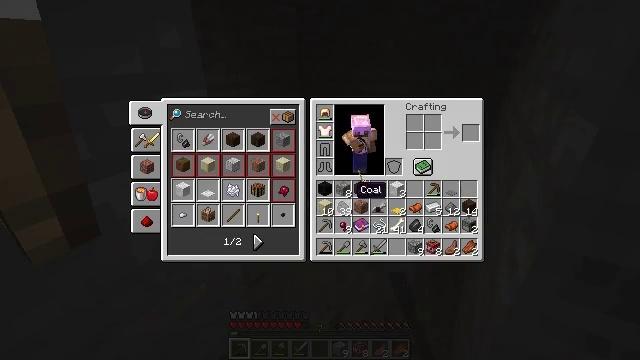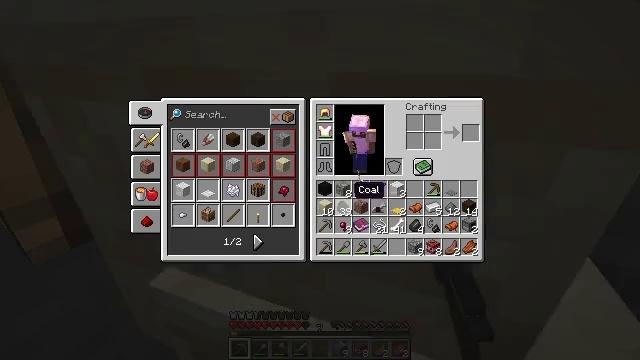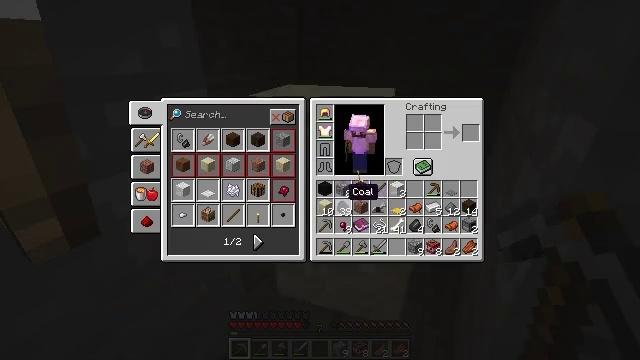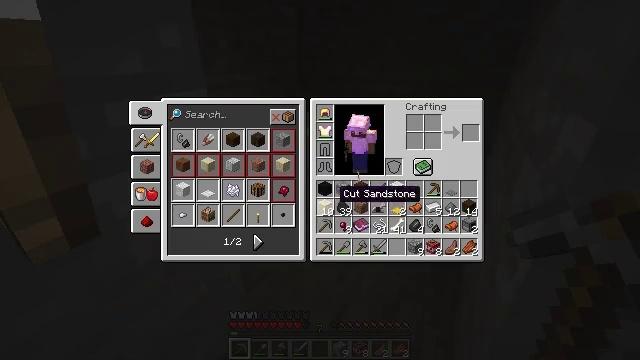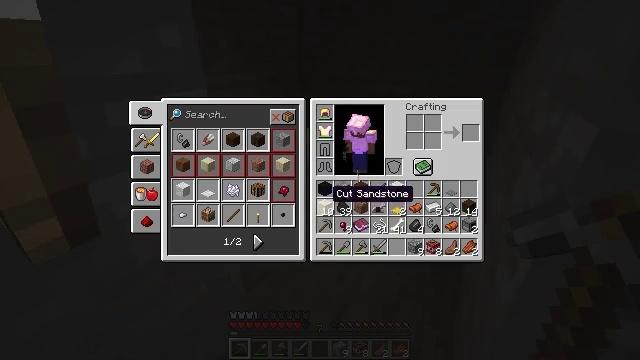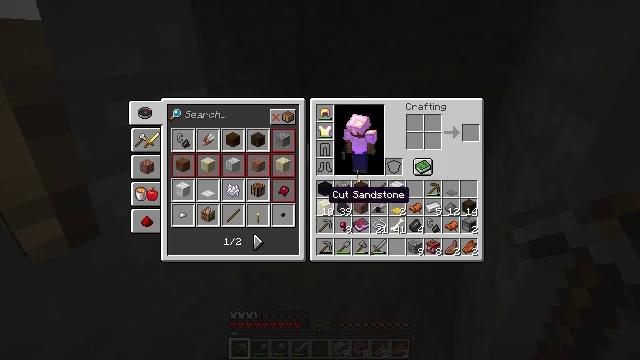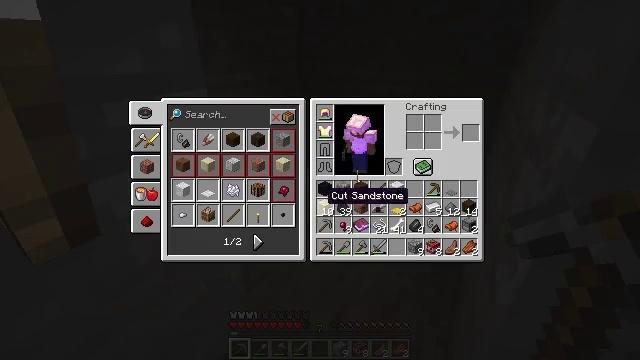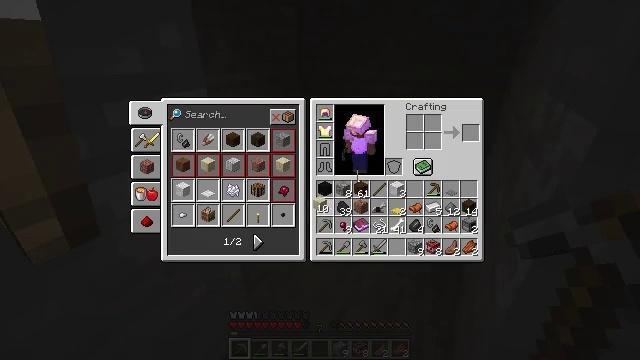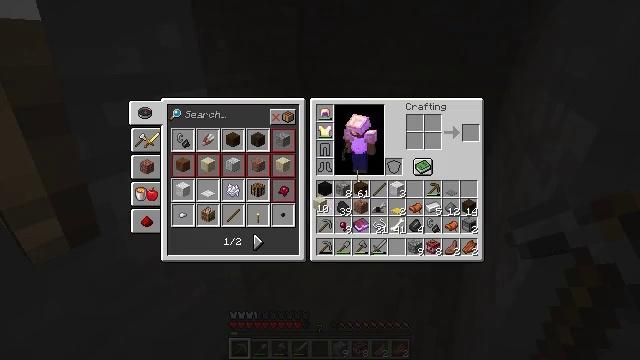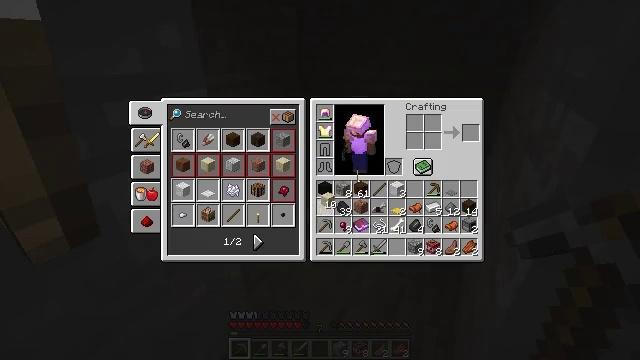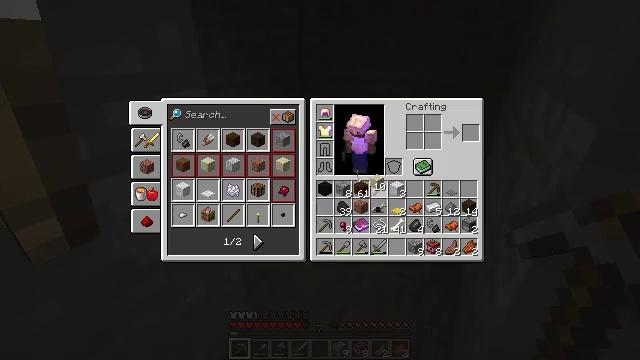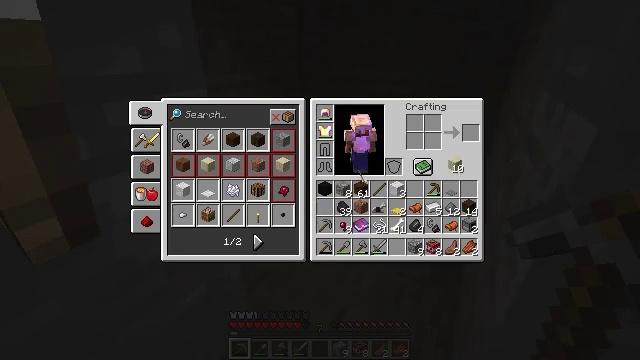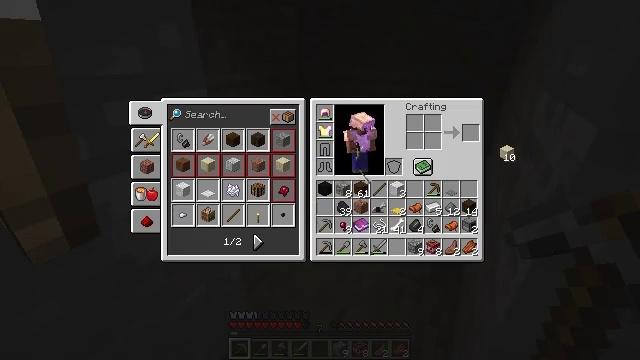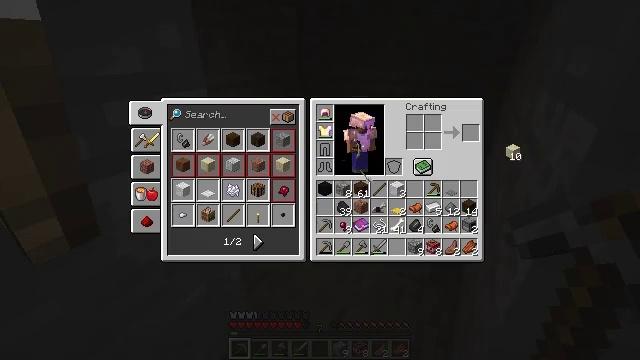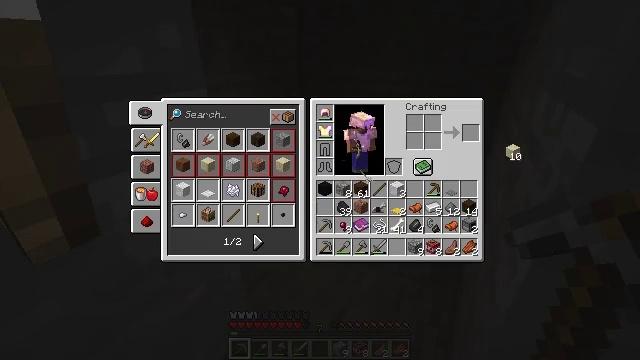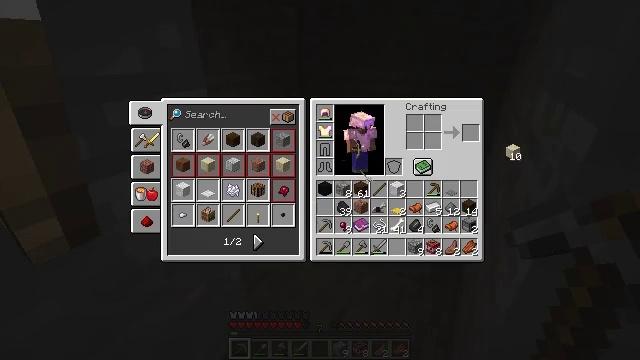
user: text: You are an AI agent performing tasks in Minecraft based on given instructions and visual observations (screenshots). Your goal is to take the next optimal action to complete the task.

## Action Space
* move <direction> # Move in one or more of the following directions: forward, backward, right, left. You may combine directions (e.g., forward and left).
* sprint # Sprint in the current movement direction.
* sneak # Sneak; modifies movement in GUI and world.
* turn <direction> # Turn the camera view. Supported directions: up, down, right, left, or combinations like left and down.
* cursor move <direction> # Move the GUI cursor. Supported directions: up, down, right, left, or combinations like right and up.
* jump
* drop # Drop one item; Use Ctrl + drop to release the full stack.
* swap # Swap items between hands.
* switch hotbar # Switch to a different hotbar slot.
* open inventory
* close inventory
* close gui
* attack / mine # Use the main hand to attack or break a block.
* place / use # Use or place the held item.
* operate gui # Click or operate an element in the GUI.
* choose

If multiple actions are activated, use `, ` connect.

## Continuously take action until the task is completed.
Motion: motion action
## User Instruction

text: Remove a cut sandstone from the inventory.
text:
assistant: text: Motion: open gui
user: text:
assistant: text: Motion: no_op
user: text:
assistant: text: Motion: cursor move left
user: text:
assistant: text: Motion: cursor move left
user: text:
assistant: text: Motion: no_op
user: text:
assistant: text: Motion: no_op
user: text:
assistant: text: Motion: operate gui
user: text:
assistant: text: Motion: operate gui
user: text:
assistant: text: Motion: cursor move right, operate gui
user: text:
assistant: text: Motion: cursor move right and up
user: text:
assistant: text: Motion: cursor move right and up
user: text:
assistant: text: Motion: cursor move right and up
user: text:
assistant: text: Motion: operate gui
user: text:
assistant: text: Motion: operate gui
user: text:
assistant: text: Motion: operate gui
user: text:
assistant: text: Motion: no_op
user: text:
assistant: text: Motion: cursor move left and down
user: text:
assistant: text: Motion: cursor move left and down
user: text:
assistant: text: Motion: cursor move left and down
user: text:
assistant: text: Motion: cursor move left
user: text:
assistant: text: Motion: no_op